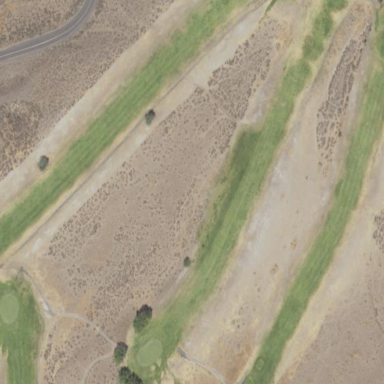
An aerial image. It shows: Golf fairway surrounded by grass.